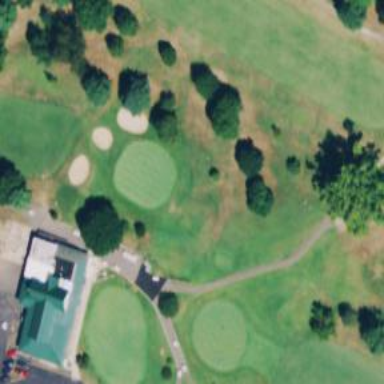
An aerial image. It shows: Golf hole.